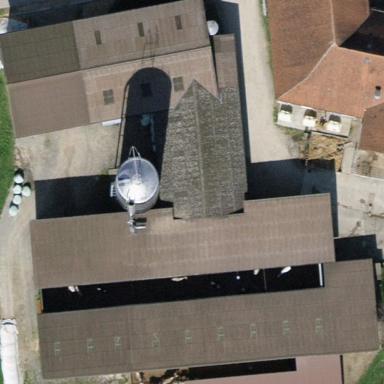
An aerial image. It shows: Skillion-roofed farm auxiliary building.